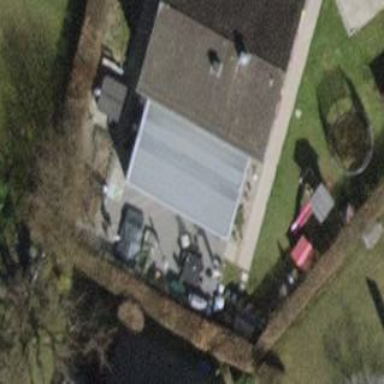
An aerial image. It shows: Building with pitched roof.